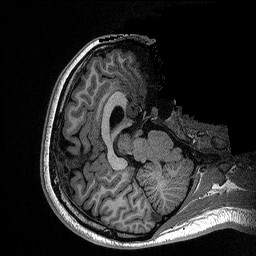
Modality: T1w
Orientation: axial
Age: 20
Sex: male